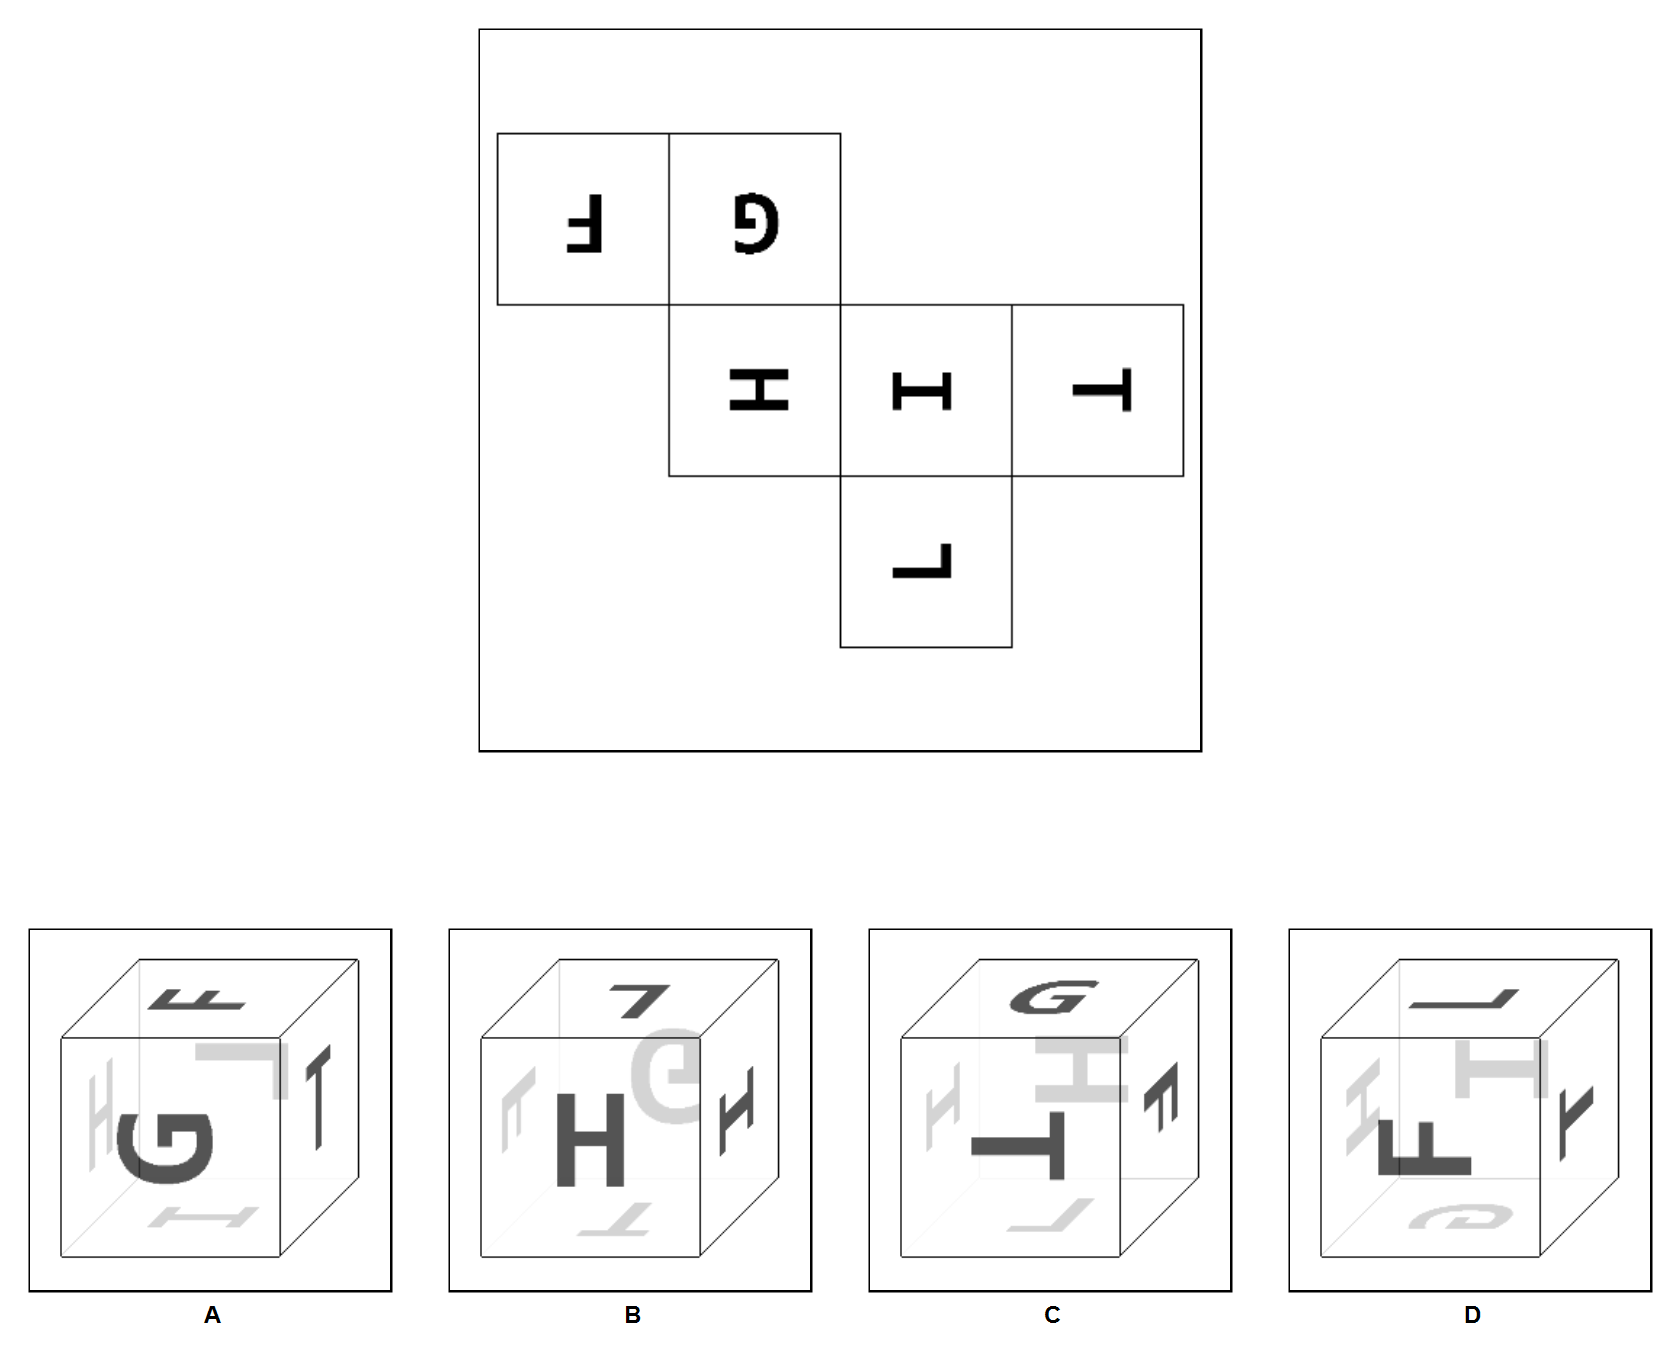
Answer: B